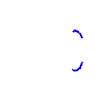
Particle: proton